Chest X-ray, PA view. Patient: 60 years old, sex F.
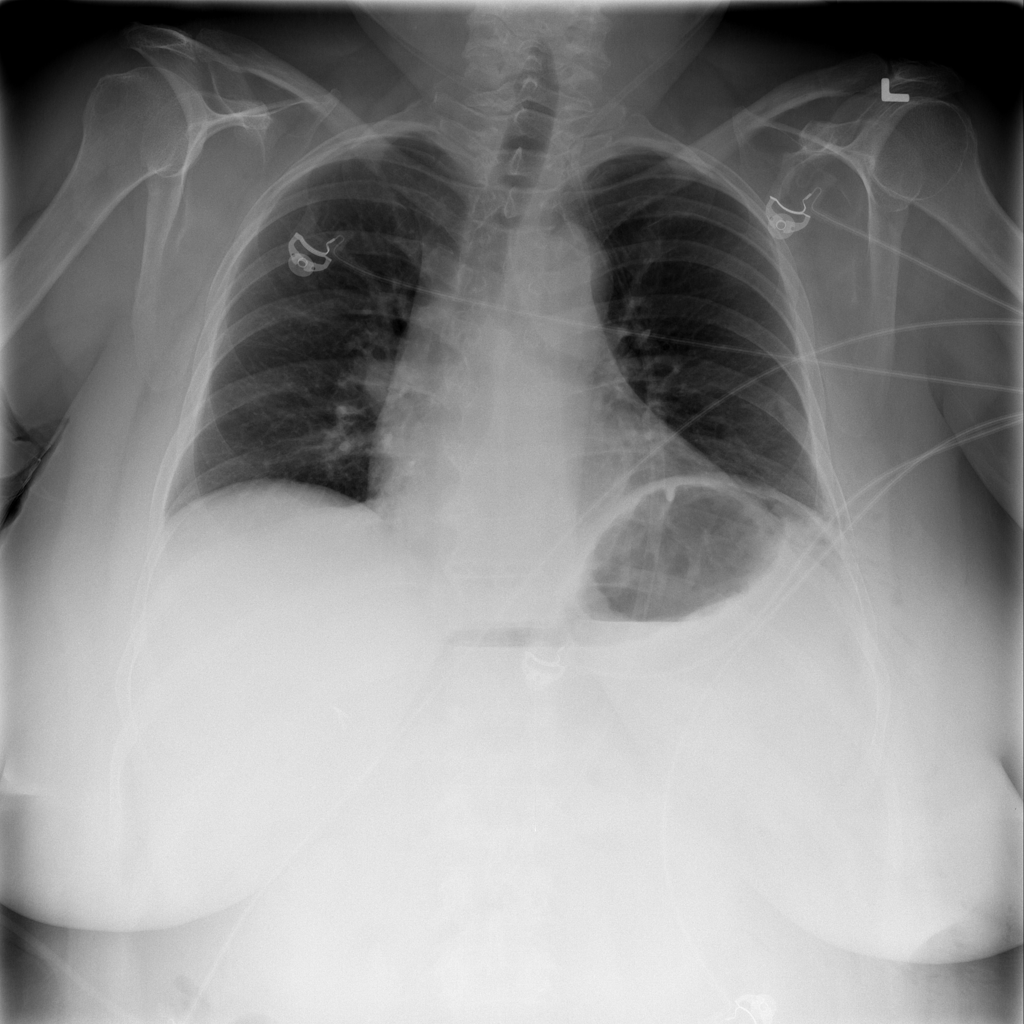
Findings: No Finding